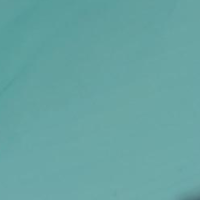
EUNIS habitat code: 14
Species observed at this site:
Lamium galeobdolon